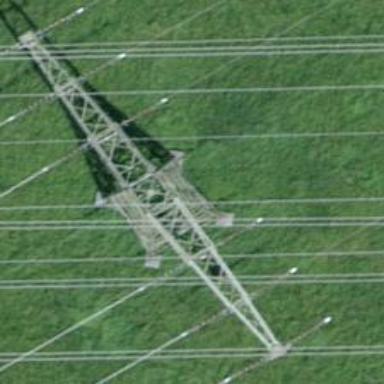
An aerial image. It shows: Power line with three cables.